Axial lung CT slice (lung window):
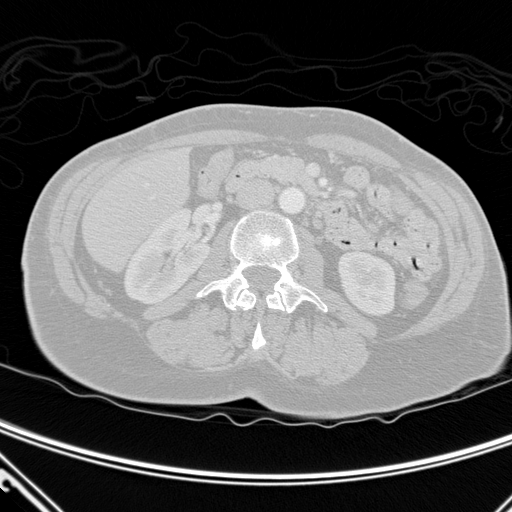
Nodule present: no